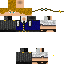
A male human skin with medium skin, wearing blonde long hair dressed in a blue suit and black pants, featuring a closed mouth.